Interaction volume radius: 5 \u00c5
Interaction volume height: 10 \u00c5
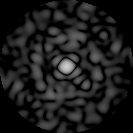
Disorder parameter: 0.8669